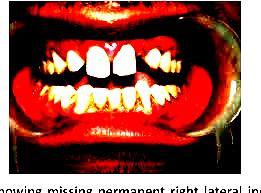
Condition: hypodontia